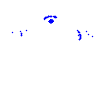
Particle: pion